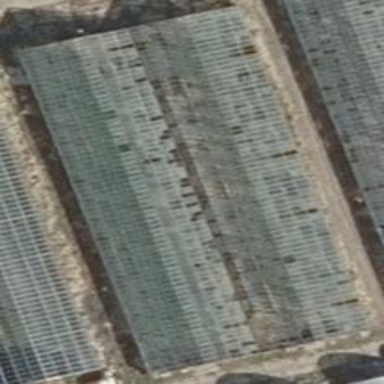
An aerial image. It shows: Greenhouse.